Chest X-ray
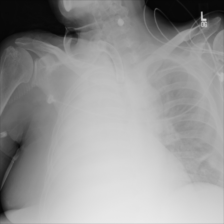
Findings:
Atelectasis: negative
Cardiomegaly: negative
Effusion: negative
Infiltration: negative
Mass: negative
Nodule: negative
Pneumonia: negative
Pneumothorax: negative
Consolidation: negative
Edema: negative
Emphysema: negative
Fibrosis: negative
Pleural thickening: negative
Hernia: negative